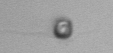
Label: flagellate